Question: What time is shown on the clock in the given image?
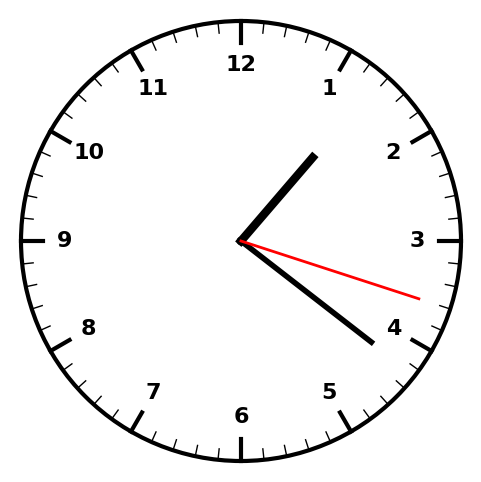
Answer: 01:21:18